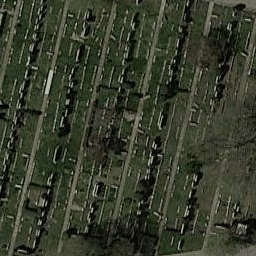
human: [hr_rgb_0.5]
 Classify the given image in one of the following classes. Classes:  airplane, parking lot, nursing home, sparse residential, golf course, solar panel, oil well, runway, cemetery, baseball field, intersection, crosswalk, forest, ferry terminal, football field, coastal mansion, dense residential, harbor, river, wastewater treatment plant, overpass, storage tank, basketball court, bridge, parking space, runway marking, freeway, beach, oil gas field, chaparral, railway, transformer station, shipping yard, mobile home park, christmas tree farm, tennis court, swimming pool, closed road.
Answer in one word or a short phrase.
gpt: cemetery